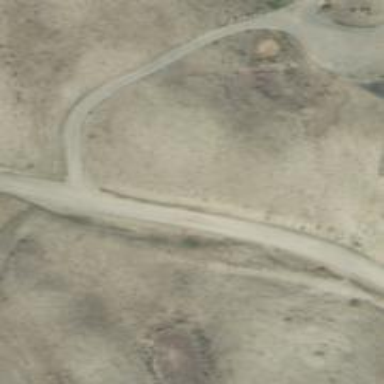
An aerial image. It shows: Unclassified road.